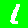
Digit: 1